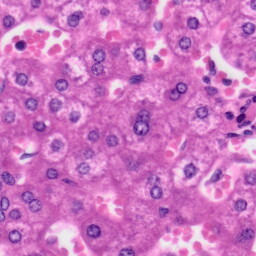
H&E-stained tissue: Liver